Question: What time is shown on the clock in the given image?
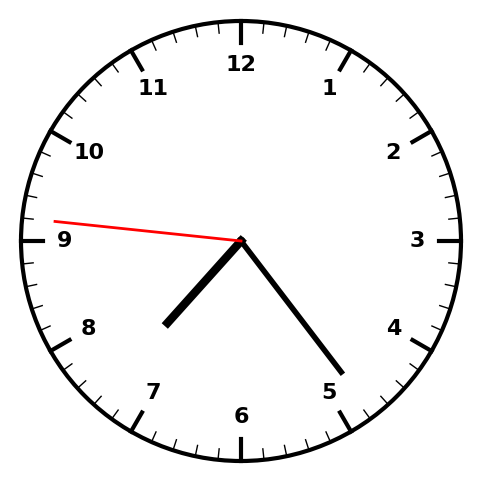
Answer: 07:23:46